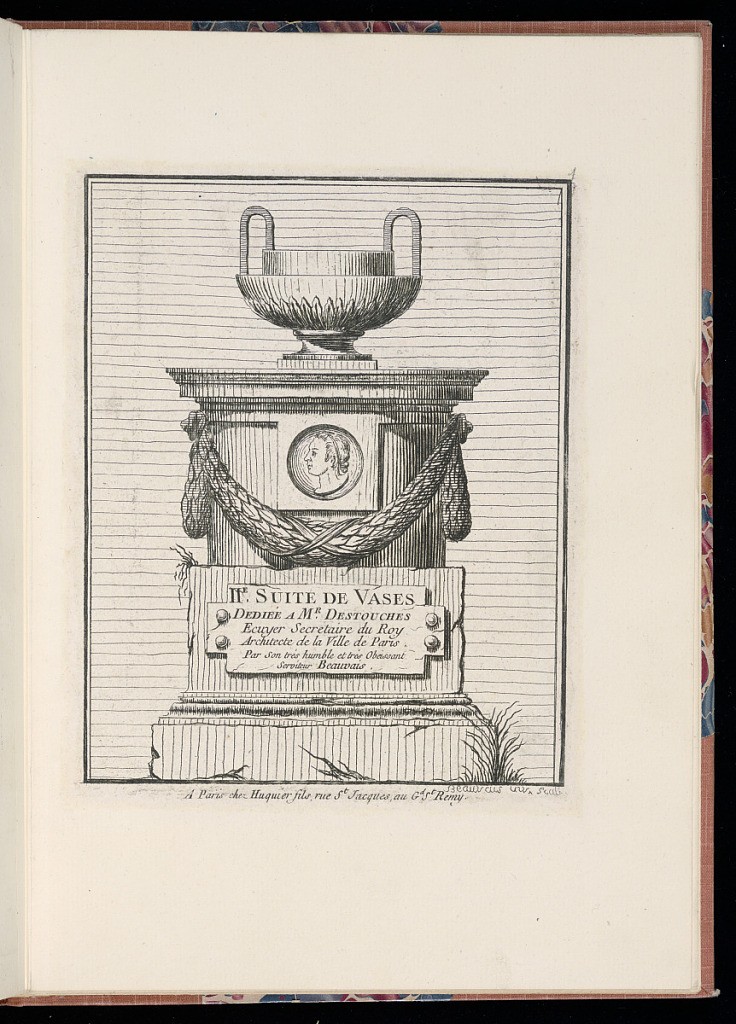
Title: IIE. SUITE DE VASES
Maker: Jacques-Philippe de Beauvais, French, 1739 – 1781
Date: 1760-1764
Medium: Etching on laid paper
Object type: Print
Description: Bowl shaped vase with upturned handles elevated on a column. The vase is decorated with repeating leaf ornamentation on its lower belly. The column has a profile portrait medallion of a man in its center; a garland of bound laurel leaves is draped below it. There is a weathered plaque in front of the column on which is carved the series title and dedication. The column has a wider base with cracks and vegetation. The plate is titled and signed.